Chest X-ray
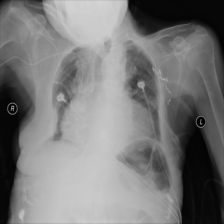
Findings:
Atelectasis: negative
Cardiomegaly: positive
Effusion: negative
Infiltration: negative
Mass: negative
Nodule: negative
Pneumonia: negative
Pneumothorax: negative
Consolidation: negative
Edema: negative
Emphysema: negative
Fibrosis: negative
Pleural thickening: negative
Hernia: negative